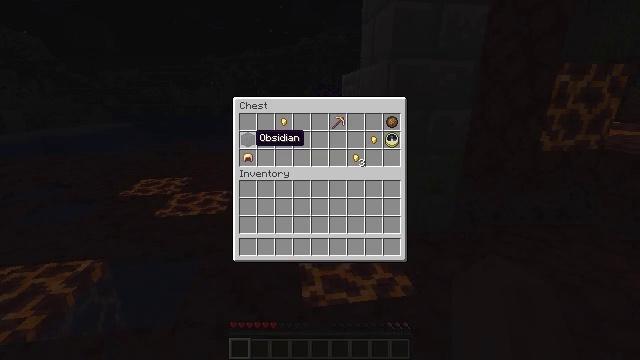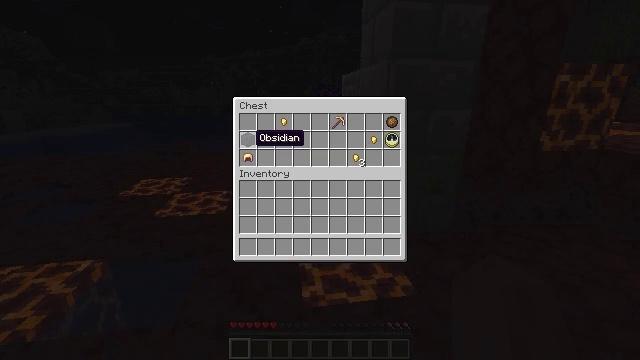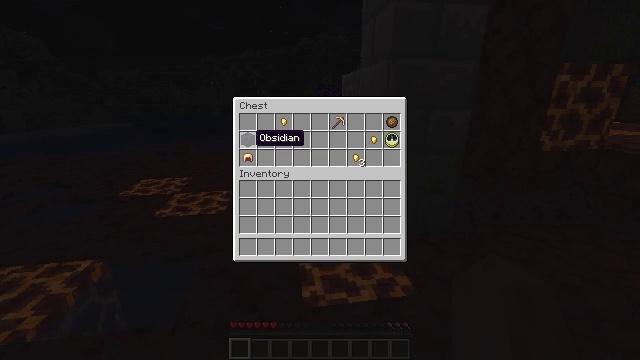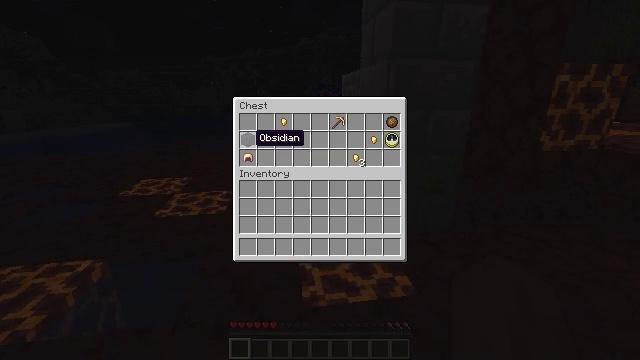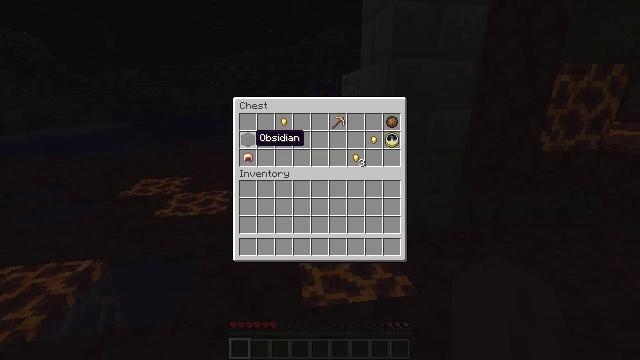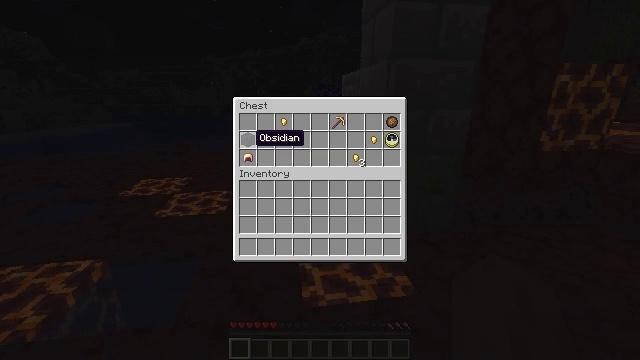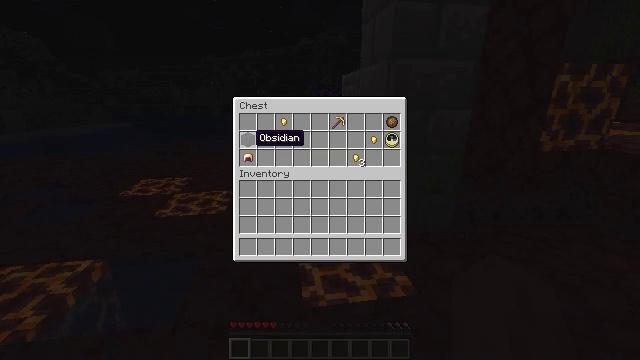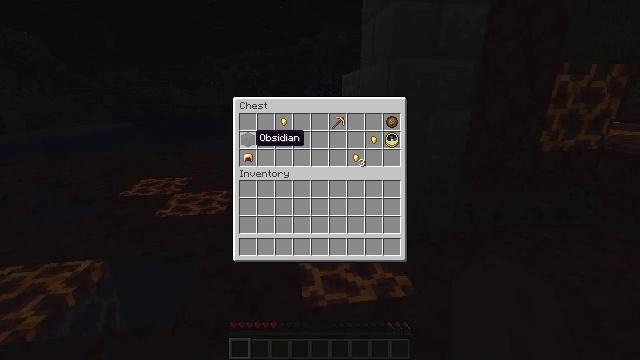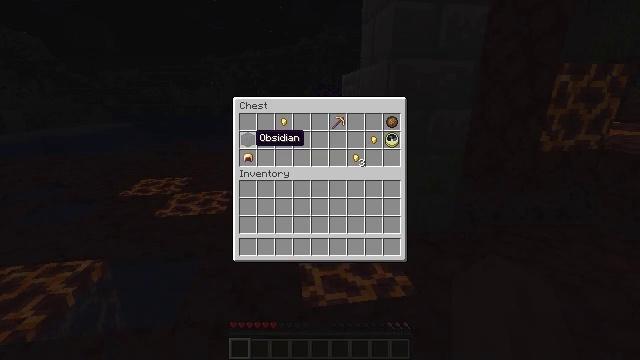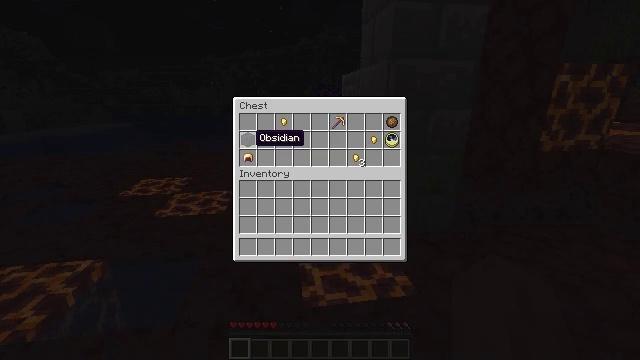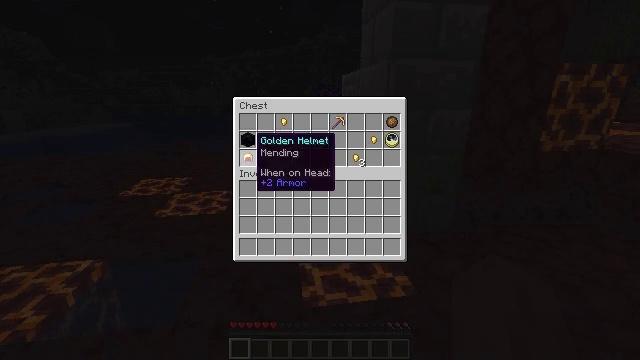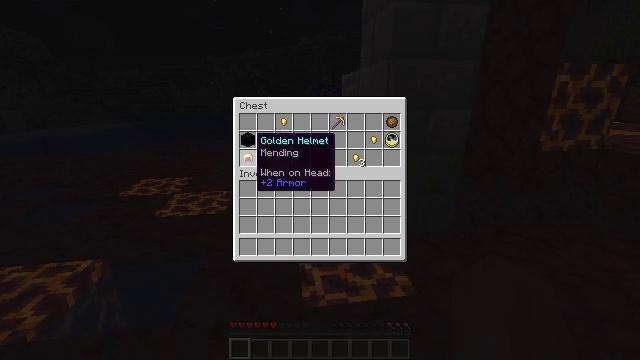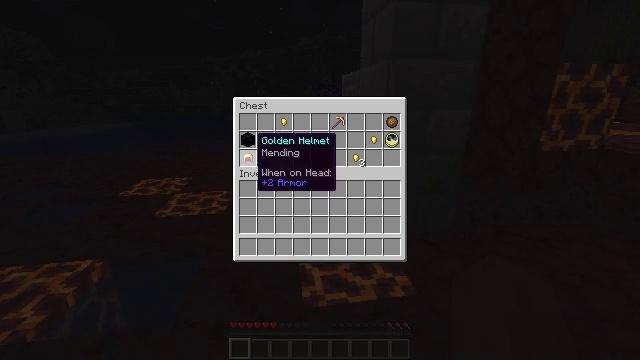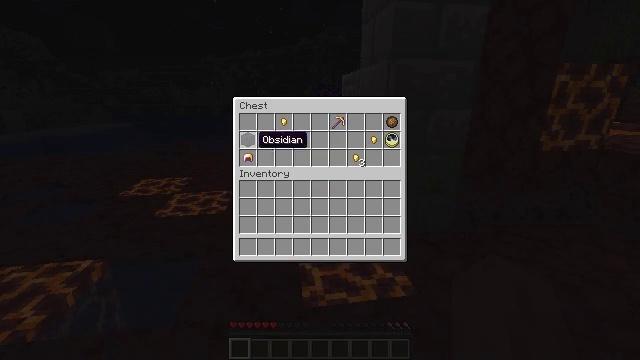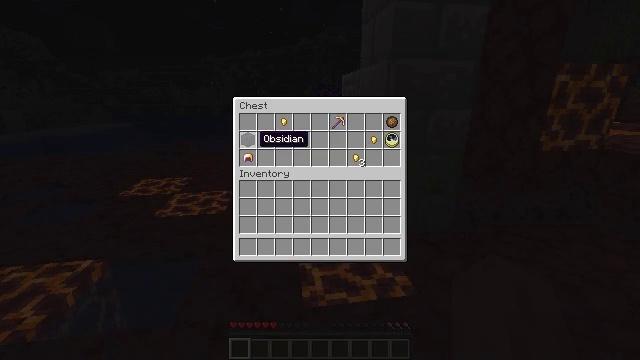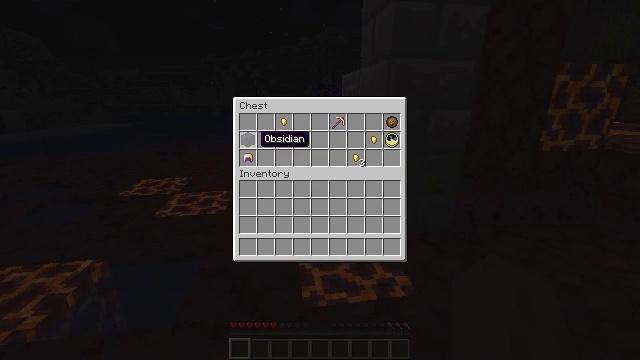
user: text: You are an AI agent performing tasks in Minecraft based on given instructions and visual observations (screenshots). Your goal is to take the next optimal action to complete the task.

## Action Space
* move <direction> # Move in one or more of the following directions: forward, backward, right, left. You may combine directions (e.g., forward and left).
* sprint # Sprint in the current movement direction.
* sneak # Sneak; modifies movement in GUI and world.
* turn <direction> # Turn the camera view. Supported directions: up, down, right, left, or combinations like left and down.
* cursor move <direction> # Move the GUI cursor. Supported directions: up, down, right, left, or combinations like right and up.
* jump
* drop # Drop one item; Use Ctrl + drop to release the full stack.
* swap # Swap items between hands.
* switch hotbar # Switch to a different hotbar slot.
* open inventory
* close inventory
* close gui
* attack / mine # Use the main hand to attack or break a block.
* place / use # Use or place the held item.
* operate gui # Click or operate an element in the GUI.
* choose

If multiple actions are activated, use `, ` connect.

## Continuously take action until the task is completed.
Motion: motion action
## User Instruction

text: Mine grass block from the ground.
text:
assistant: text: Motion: no_op
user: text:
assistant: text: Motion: no_op
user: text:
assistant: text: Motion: no_op
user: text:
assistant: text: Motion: no_op
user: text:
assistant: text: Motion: no_op
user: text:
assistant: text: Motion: no_op
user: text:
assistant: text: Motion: no_op
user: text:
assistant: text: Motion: no_op
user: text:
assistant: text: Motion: no_op
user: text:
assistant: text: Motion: no_op
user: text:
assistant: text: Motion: no_op
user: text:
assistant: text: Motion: no_op
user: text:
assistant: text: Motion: no_op
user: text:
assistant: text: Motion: no_op
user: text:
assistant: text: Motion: no_op
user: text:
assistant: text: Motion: no_op
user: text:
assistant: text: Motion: no_op
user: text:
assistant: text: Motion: no_op
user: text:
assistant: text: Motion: no_op
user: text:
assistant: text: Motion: no_op
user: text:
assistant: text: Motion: no_op
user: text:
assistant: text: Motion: no_op
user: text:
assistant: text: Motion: no_op
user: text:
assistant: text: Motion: no_op
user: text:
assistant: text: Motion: no_op
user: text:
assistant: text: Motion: sneak
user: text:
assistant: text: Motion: sneak
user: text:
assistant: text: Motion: sneak
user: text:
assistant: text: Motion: sneak, operate gui
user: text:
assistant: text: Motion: sneak, operate gui